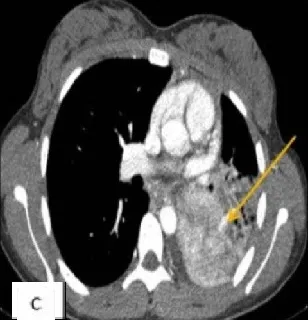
(C) Mediastinal window shows a well-defined intraluminal growth in
the the left main bronchus occluding the airway (arrow).
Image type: radiology (ct)